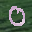
Label: 0